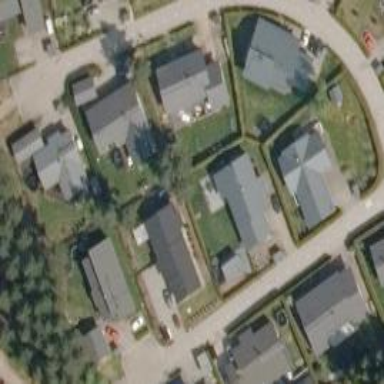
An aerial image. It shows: Residential area.